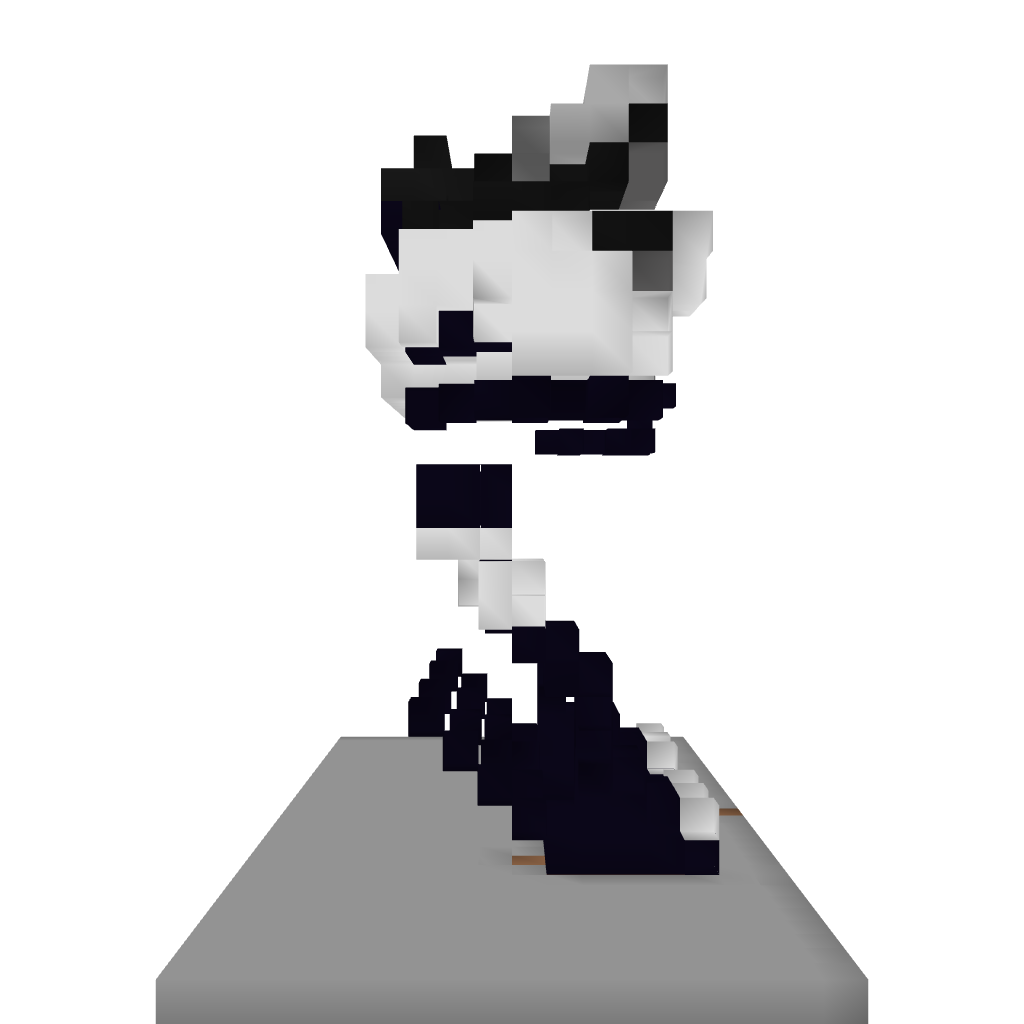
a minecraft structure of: frog mech